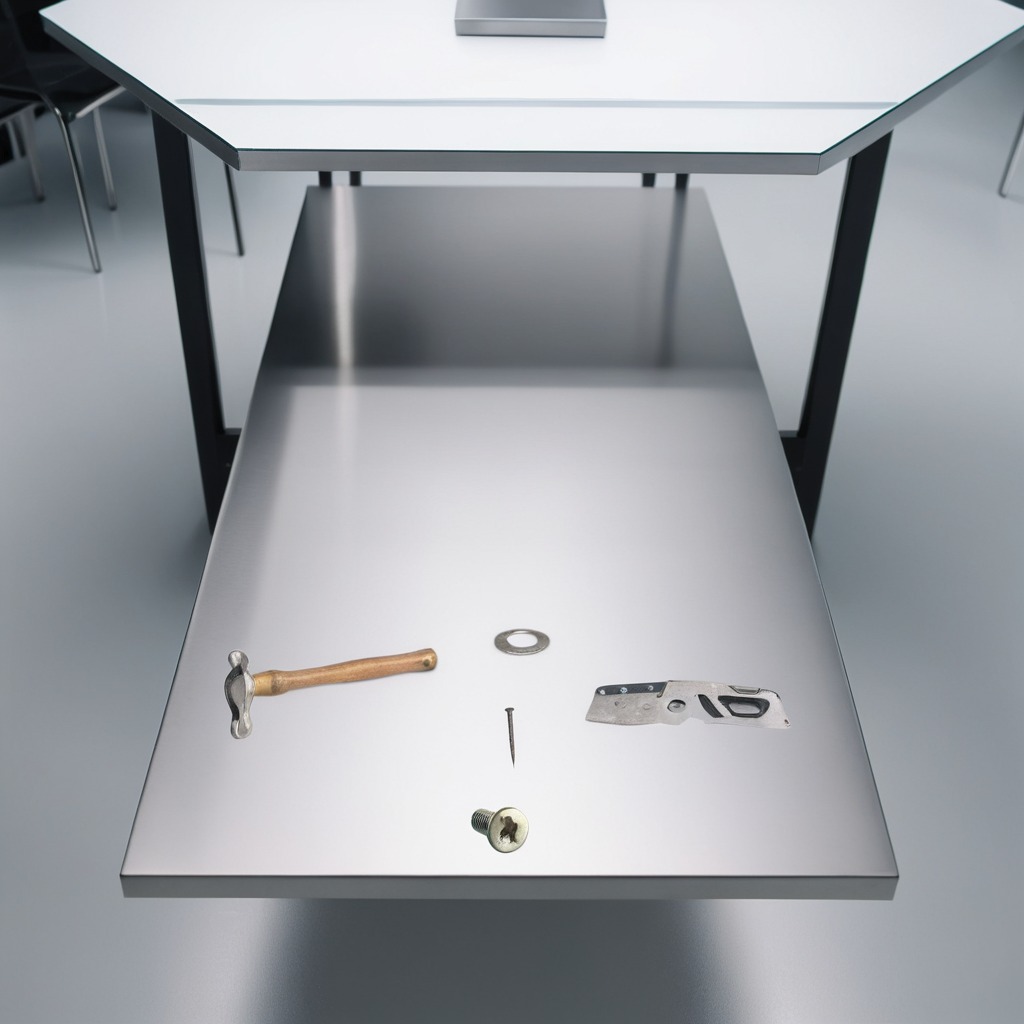
A utility knife, a flat metal washer, a metal machine screw, an iron nail, and a hammer are lying on the stainless steel table.